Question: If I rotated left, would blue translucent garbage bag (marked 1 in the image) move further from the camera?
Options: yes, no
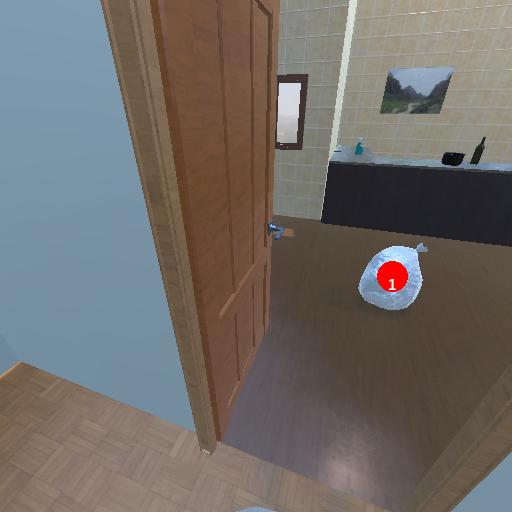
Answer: yes